Question: Here i wrote a piece of code. A function to add long numbers (used strings to represent numbers).
I want to know about two bugs that I usually face while coding in C
1. About printf statements , sometimes upon removing some printf statements i get logical errors but on putting them back the code runs perfectly. I dont understand why and do let me know how to avoid those errors too.
Eg. In below code, the line mentioned in code (comments specified too infront of that line) after commenting it back or removing it, "Answer" variable receives blank string(case 1) and uncommenting it back gives correct output(case 2)
1. About strcpy function, what is the bug or analogy in it that it behaves wierd sometimes
Eg. In above mentioned case 2, even though the "add" function is returning correct output why is it not getting copied correctly into the "Answer" variable.

Code is here
'''
#include<stdio.h>
#include<string.h>
char *strrev(char *str)
{
char *p1, *p2;
if (! str || ! *str)
return str;
for (p1 = str, p2 = str + strlen(str) - 1; p2 > p1; ++p1, --p2)
{
*p1 ^= *p2;
*p2 ^= *p1;
*p1 ^= *p2;
}
return str;
}
char* add(char a[],char b[]){
int n1=strlen(a);
int n2=strlen(b);
char c[20],d[20];
int i,j,k=0,carry=0,sum=0;
for(i=n1-1,j=n2-1;i>=0 && j>=0;i--,j--){
sum = (a[i]-'0')+(b[j]-'0')+carry;
c[k++]=sum%10 + '0';
carry=sum/10;
}
if(i>=0){
for(;i>=0;i--){
sum = (a[i]-'0')+carry;
c[k++]=sum%10 + '0';
carry=sum/10;
}
}
else if(j>=0){
for(;j>=0;j--){
sum = (b[j]-'0')+carry;
c[k++]=sum%10 +'0';
carry=sum/10;
}
}
if(carry){
while(carry){
c[k++]=carry%10 + '0';
carry/=10;
}
}
c[k]='';
printf("
Result under function = %s",strrev(c)); //upon removing this printf statement the Result variable in main() receives a blank string
return strrev(c);
}
int main(){
char answer[20];
printf("
Answer = %s
",add("0","1"));
strcpy(answer,add("0","1"));
printf("
Now Answer is %s
",answer); // Here is the bug
return 0;
}
'''
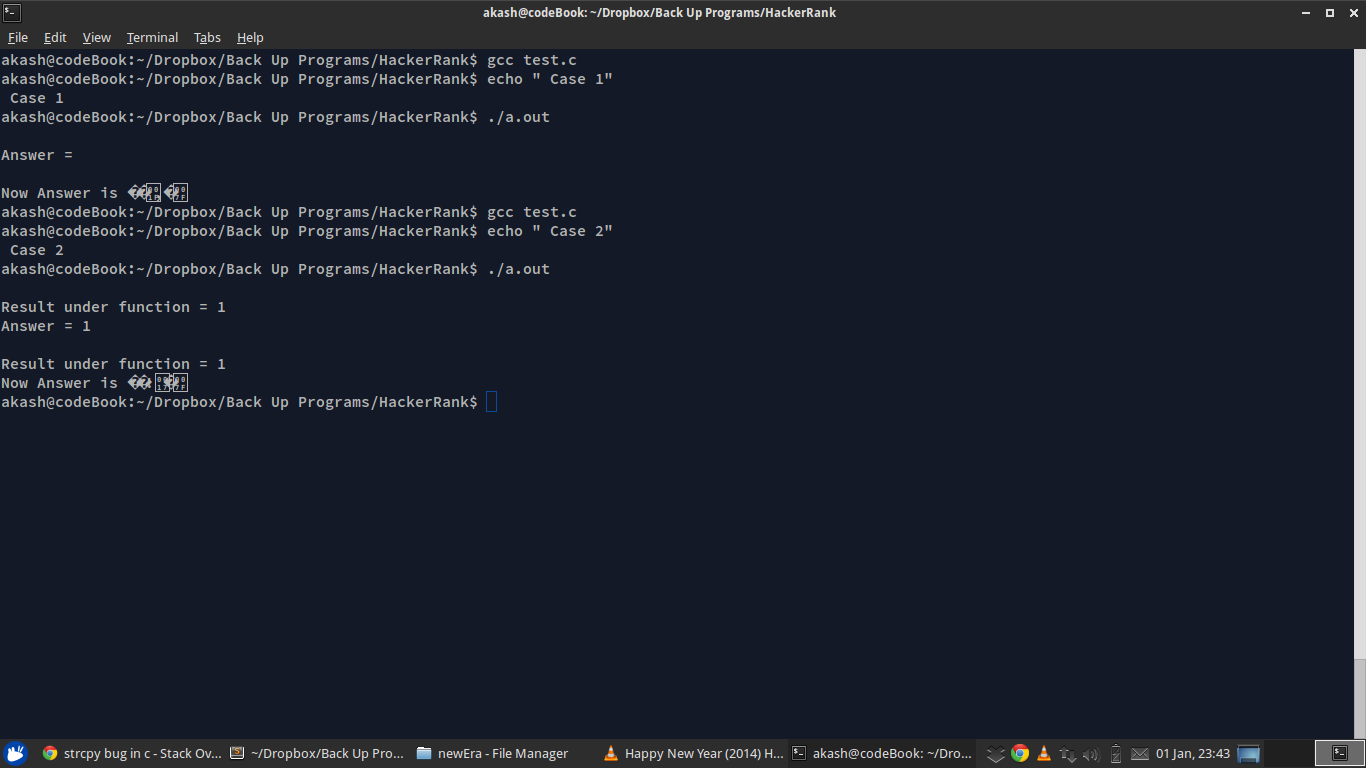
Answer: You have <URL> because you return a pointer to a local variable. The array 'c' in the 'add' function will go out of scope once the function returns, leaving you with a stray pointer.